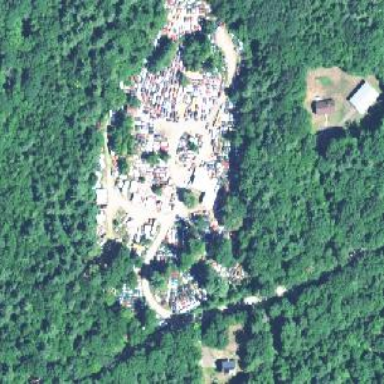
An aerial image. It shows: Industrial area designated as scrap yard.